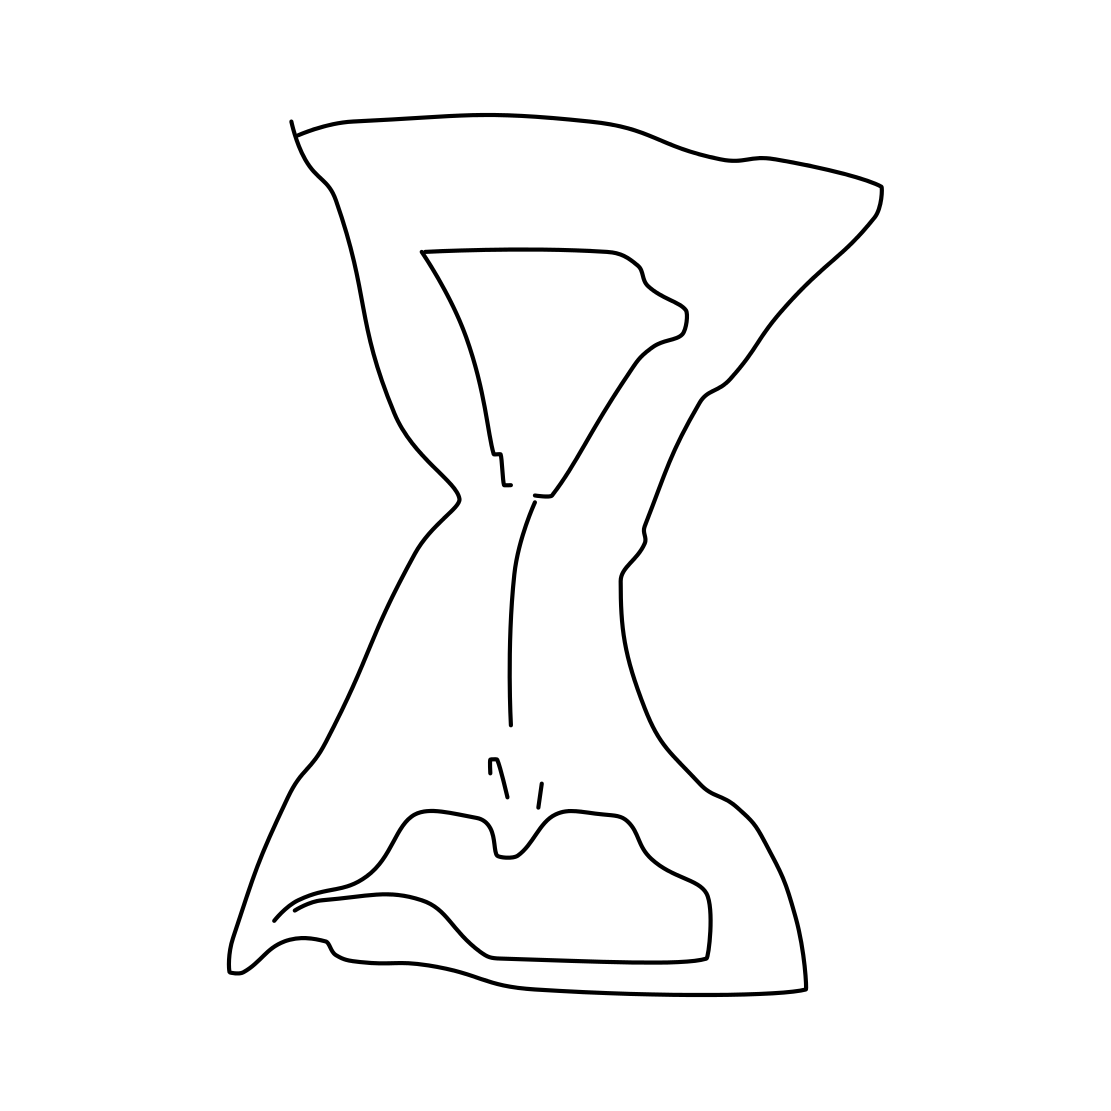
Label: hourglass